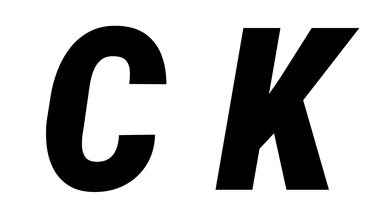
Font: Roboto-Italic_Condensed_Black_Italic